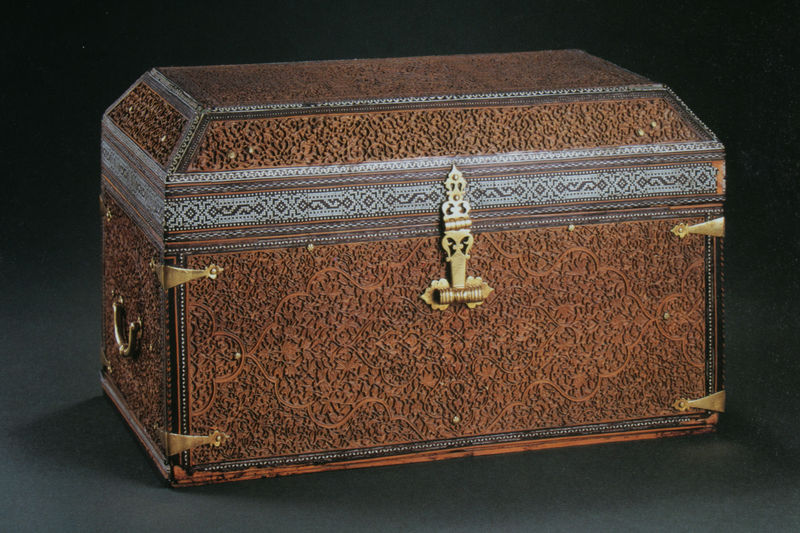
Titel: Geschnitztes Holzkästchen von Ulugh-Beg
Standort: Istanbul
Institution: Museum Topkapi Sarayi
Schlagwörter: blau, dunkel, schatten, blumen, braun, grau, hell, holz, licht, schwarz, türkis, weiss, rot, schloss, muster, ornament, rahmen, silber, boden, gold, henkel, ranken, relief, dekoration, bordüre, dekor, floral, gerade, ornamente, verzierung, metall, nägel, foto, fotografie, photographie, kante, griff, schnalle, truhe, deckel, messing, dose, vergoldet, orient, orientalisch, rechteck, linie, schlicht, zeitung, kiste, mosaik, einlegearbeit, intarsie, intarsien, schnitzerei, kasten, photo, verziert, kunstgewerbe, fries, griffe, scharniere, arabisch, sarg, scharnier, rechteckig, schräge, beschlag, golden, verschluß, schatulle, bänder, ornamentik, fotographie, kunsthandwerk, träger, kanten, kästchen, islam, persien, urne, verzierungen, beschläge, schatz, schließe, ebenholz, schanier, zierleiste, geschnitzt, verschlossen, konisch, wertvoll, kostbar, kleinod, elfenbein, koffer, schnallen, verschlag, kassette, arabeske, umlaufend, holztruhe, handgriff, reliquiar, gol, laubsägearbeit, metallbeschlag, schatzkiste, truhr, angekantet, grade, rundgriff, schatten orient, schniezerrei, thruhe, truke, zerband, phase, shenkel, trauhe, frigge, schnitzereich, d3kor